Field crop: maize
Growth stage: 1
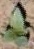
Species: datura